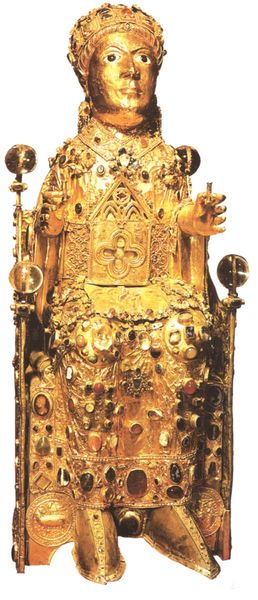
Titel: Reliqiuenstatue der hl. Fides
Institution: Conques, Schatzkammer von Sainte-Foy
Schlagwörter: mann, frau, augen, gesicht, mensch, hände, figur, gold, vater, edelsteine, krone, skulptur, füße, bischof, thron, metall, foto, buch, kreuz, mittelalter, heiliger, tiara, behälter, reliquie, sakral, reliquiar, kirchenschatz